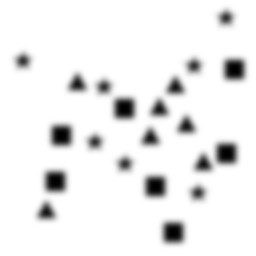
Squares: 7
Triangles: 7
Stars: 7
Total shapes: 21